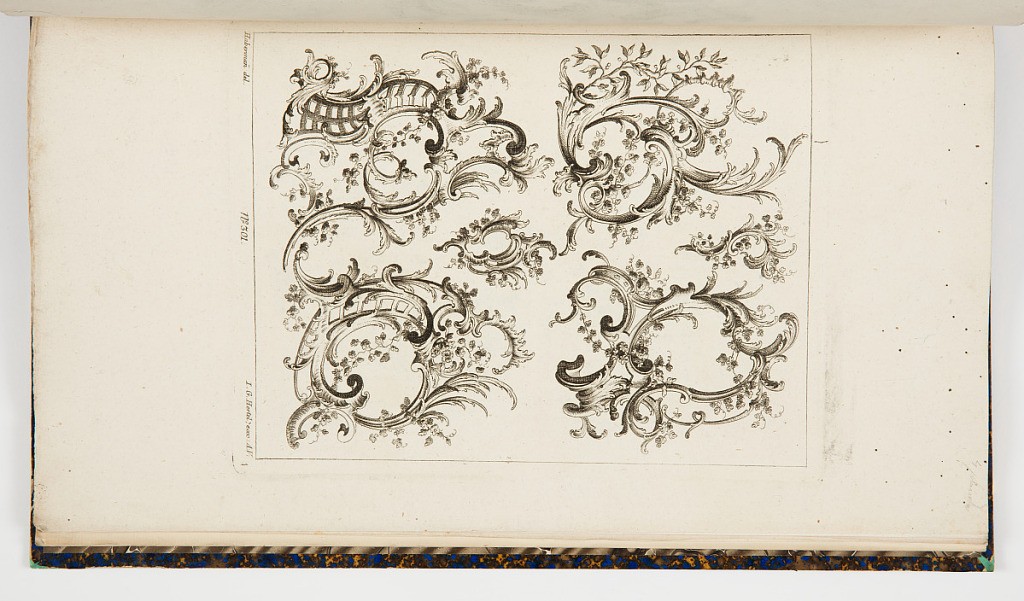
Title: Rocaille Cartouche Designs
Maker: Franz Xaver Habermann, German, 1721 – 1796
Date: mid- 18th century
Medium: Etching on off-white paper
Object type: Print
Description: Sheet filled with variations of cartouches comprised of rocaille scrolls and rinceaux. The plate is signed and numbered.